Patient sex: M
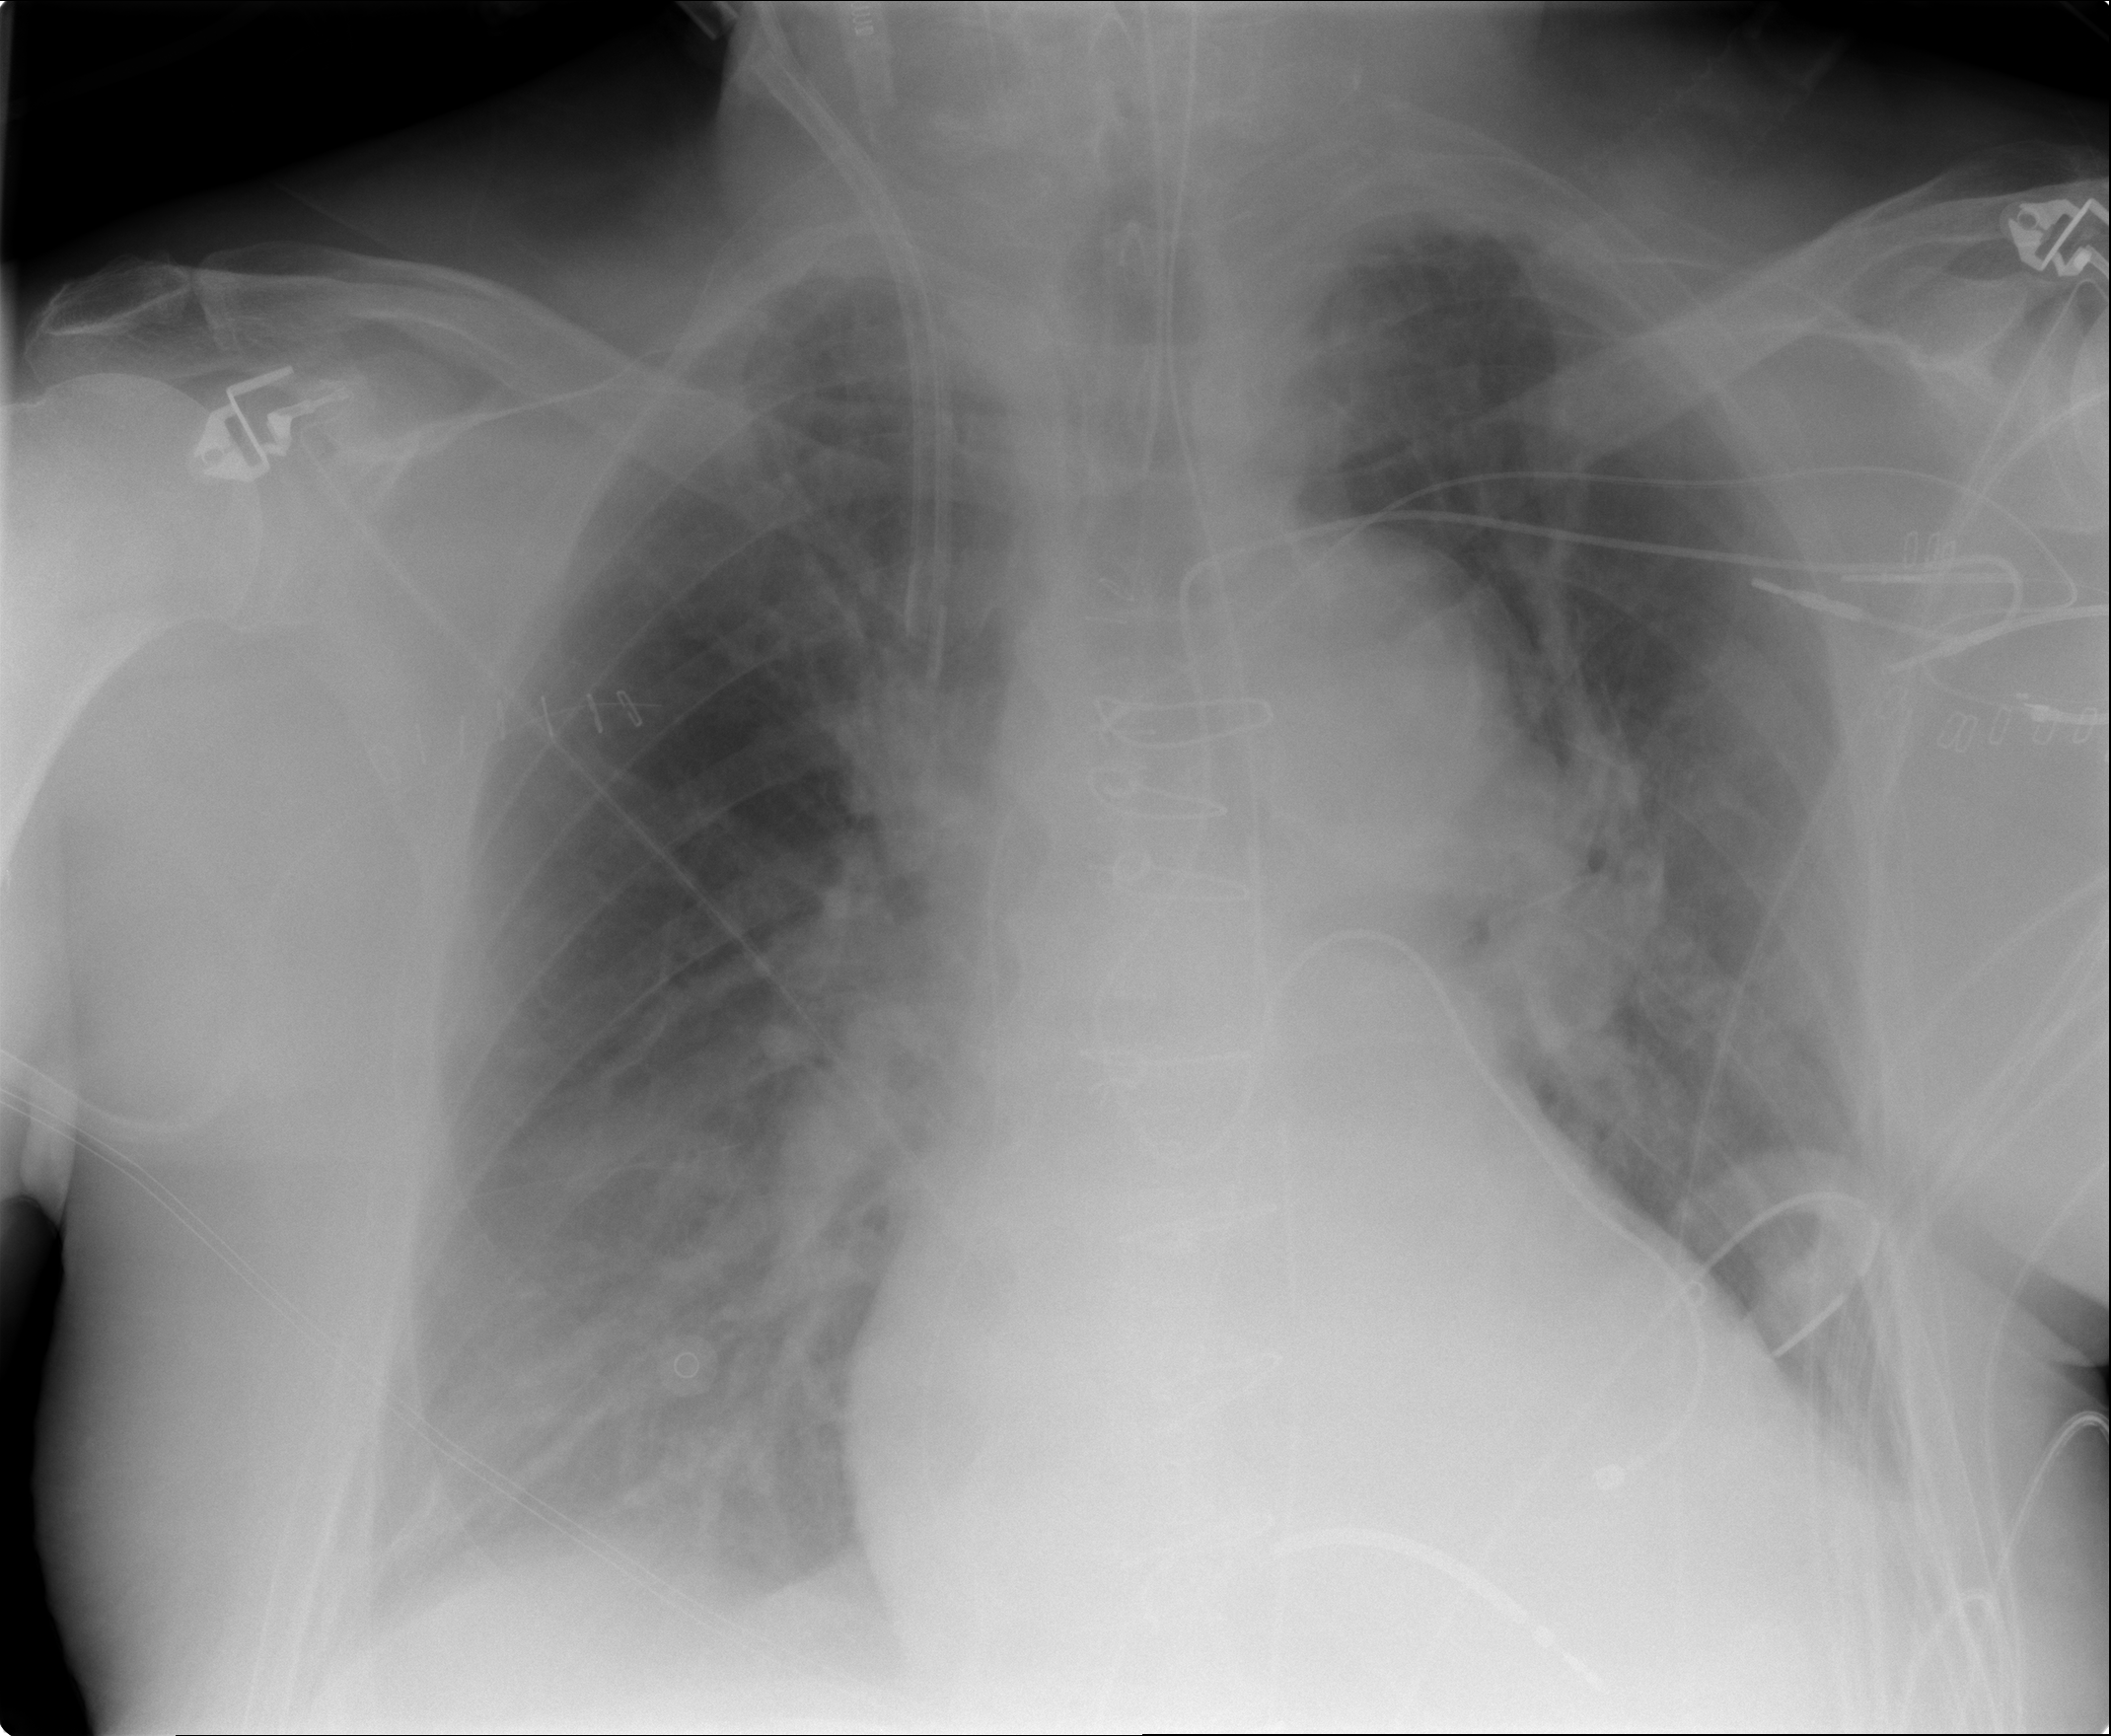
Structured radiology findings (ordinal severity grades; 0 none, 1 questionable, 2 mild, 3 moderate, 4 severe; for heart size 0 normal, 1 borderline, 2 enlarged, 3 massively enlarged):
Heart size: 2
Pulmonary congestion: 2
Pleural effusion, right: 1
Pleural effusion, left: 1
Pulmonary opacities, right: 0
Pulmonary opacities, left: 0
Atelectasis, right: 2
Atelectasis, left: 2